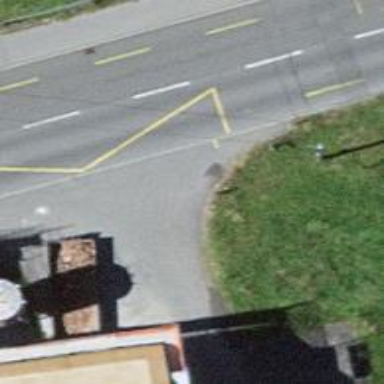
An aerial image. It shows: Asphalt platform for public transport.